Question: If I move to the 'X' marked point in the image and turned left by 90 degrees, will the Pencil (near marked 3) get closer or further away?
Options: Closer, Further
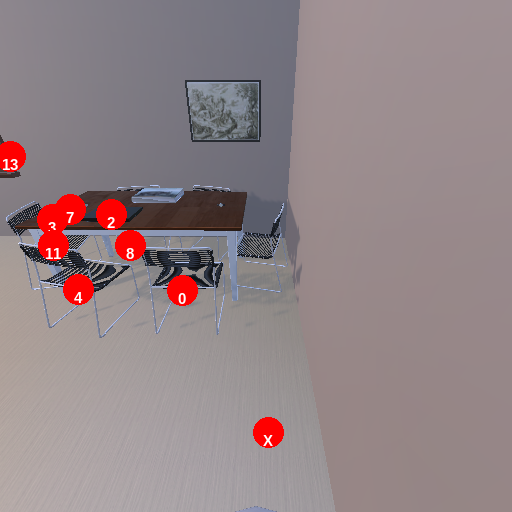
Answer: Closer